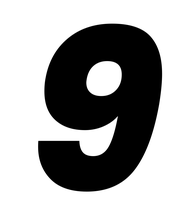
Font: Poppins-ExtraBoldItalic